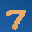
Label: 7